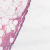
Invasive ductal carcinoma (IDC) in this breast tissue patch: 0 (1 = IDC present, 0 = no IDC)